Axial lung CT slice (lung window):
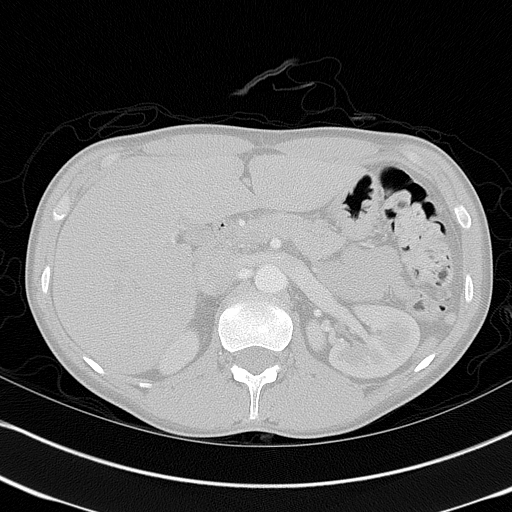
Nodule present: no